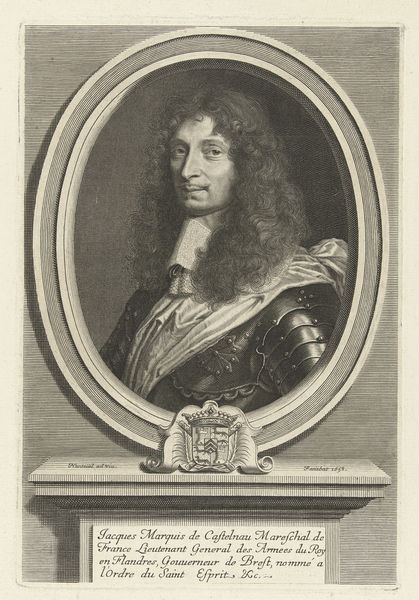
Titel: Portret van Jacques II de Castelnau-Mauvissière
Künstler: Robert Nanteuil
Standort: Amsterdam
Institution: Rijksmuseum
Schlagwörter: mann, frankreich, nase, profil, schmuck, stirn, tuch, ornament, augen, kleidung, sockel, bildnis, portrait, porträt, signatur, haare, kinn, krone, locken, oval, perücke, schrift, seitlich, französisch, metall, schnauzbart, buch, druck, radierung, text, rüstung, französich, wappen, emblem, france, marquis, mareschal